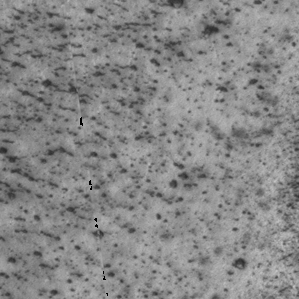
Label: frost